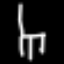
Label: chair